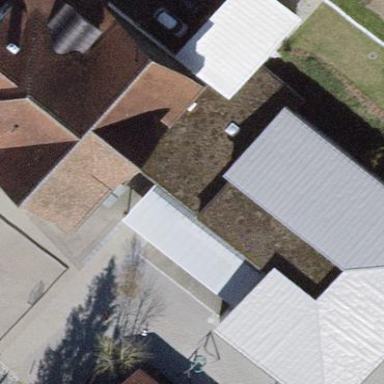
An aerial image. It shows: School building with gabled roof.